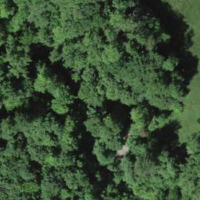
EUNIS habitat code: 41
Species observed at this site:
Gryllotalpa gryllotalpa
Lonicera acuminata
Abraxas sylvata
Anoplotrupes stercorosus
Fagus sylvatica
Erithacus rubecula
Arianta arbustorum